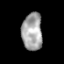
Tissue: prostate
Cell type: Fibroblasts
Senescence score: 0.7198
Nuclear area (px): 751
Mean DAPI intensity: 164.24